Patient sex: F
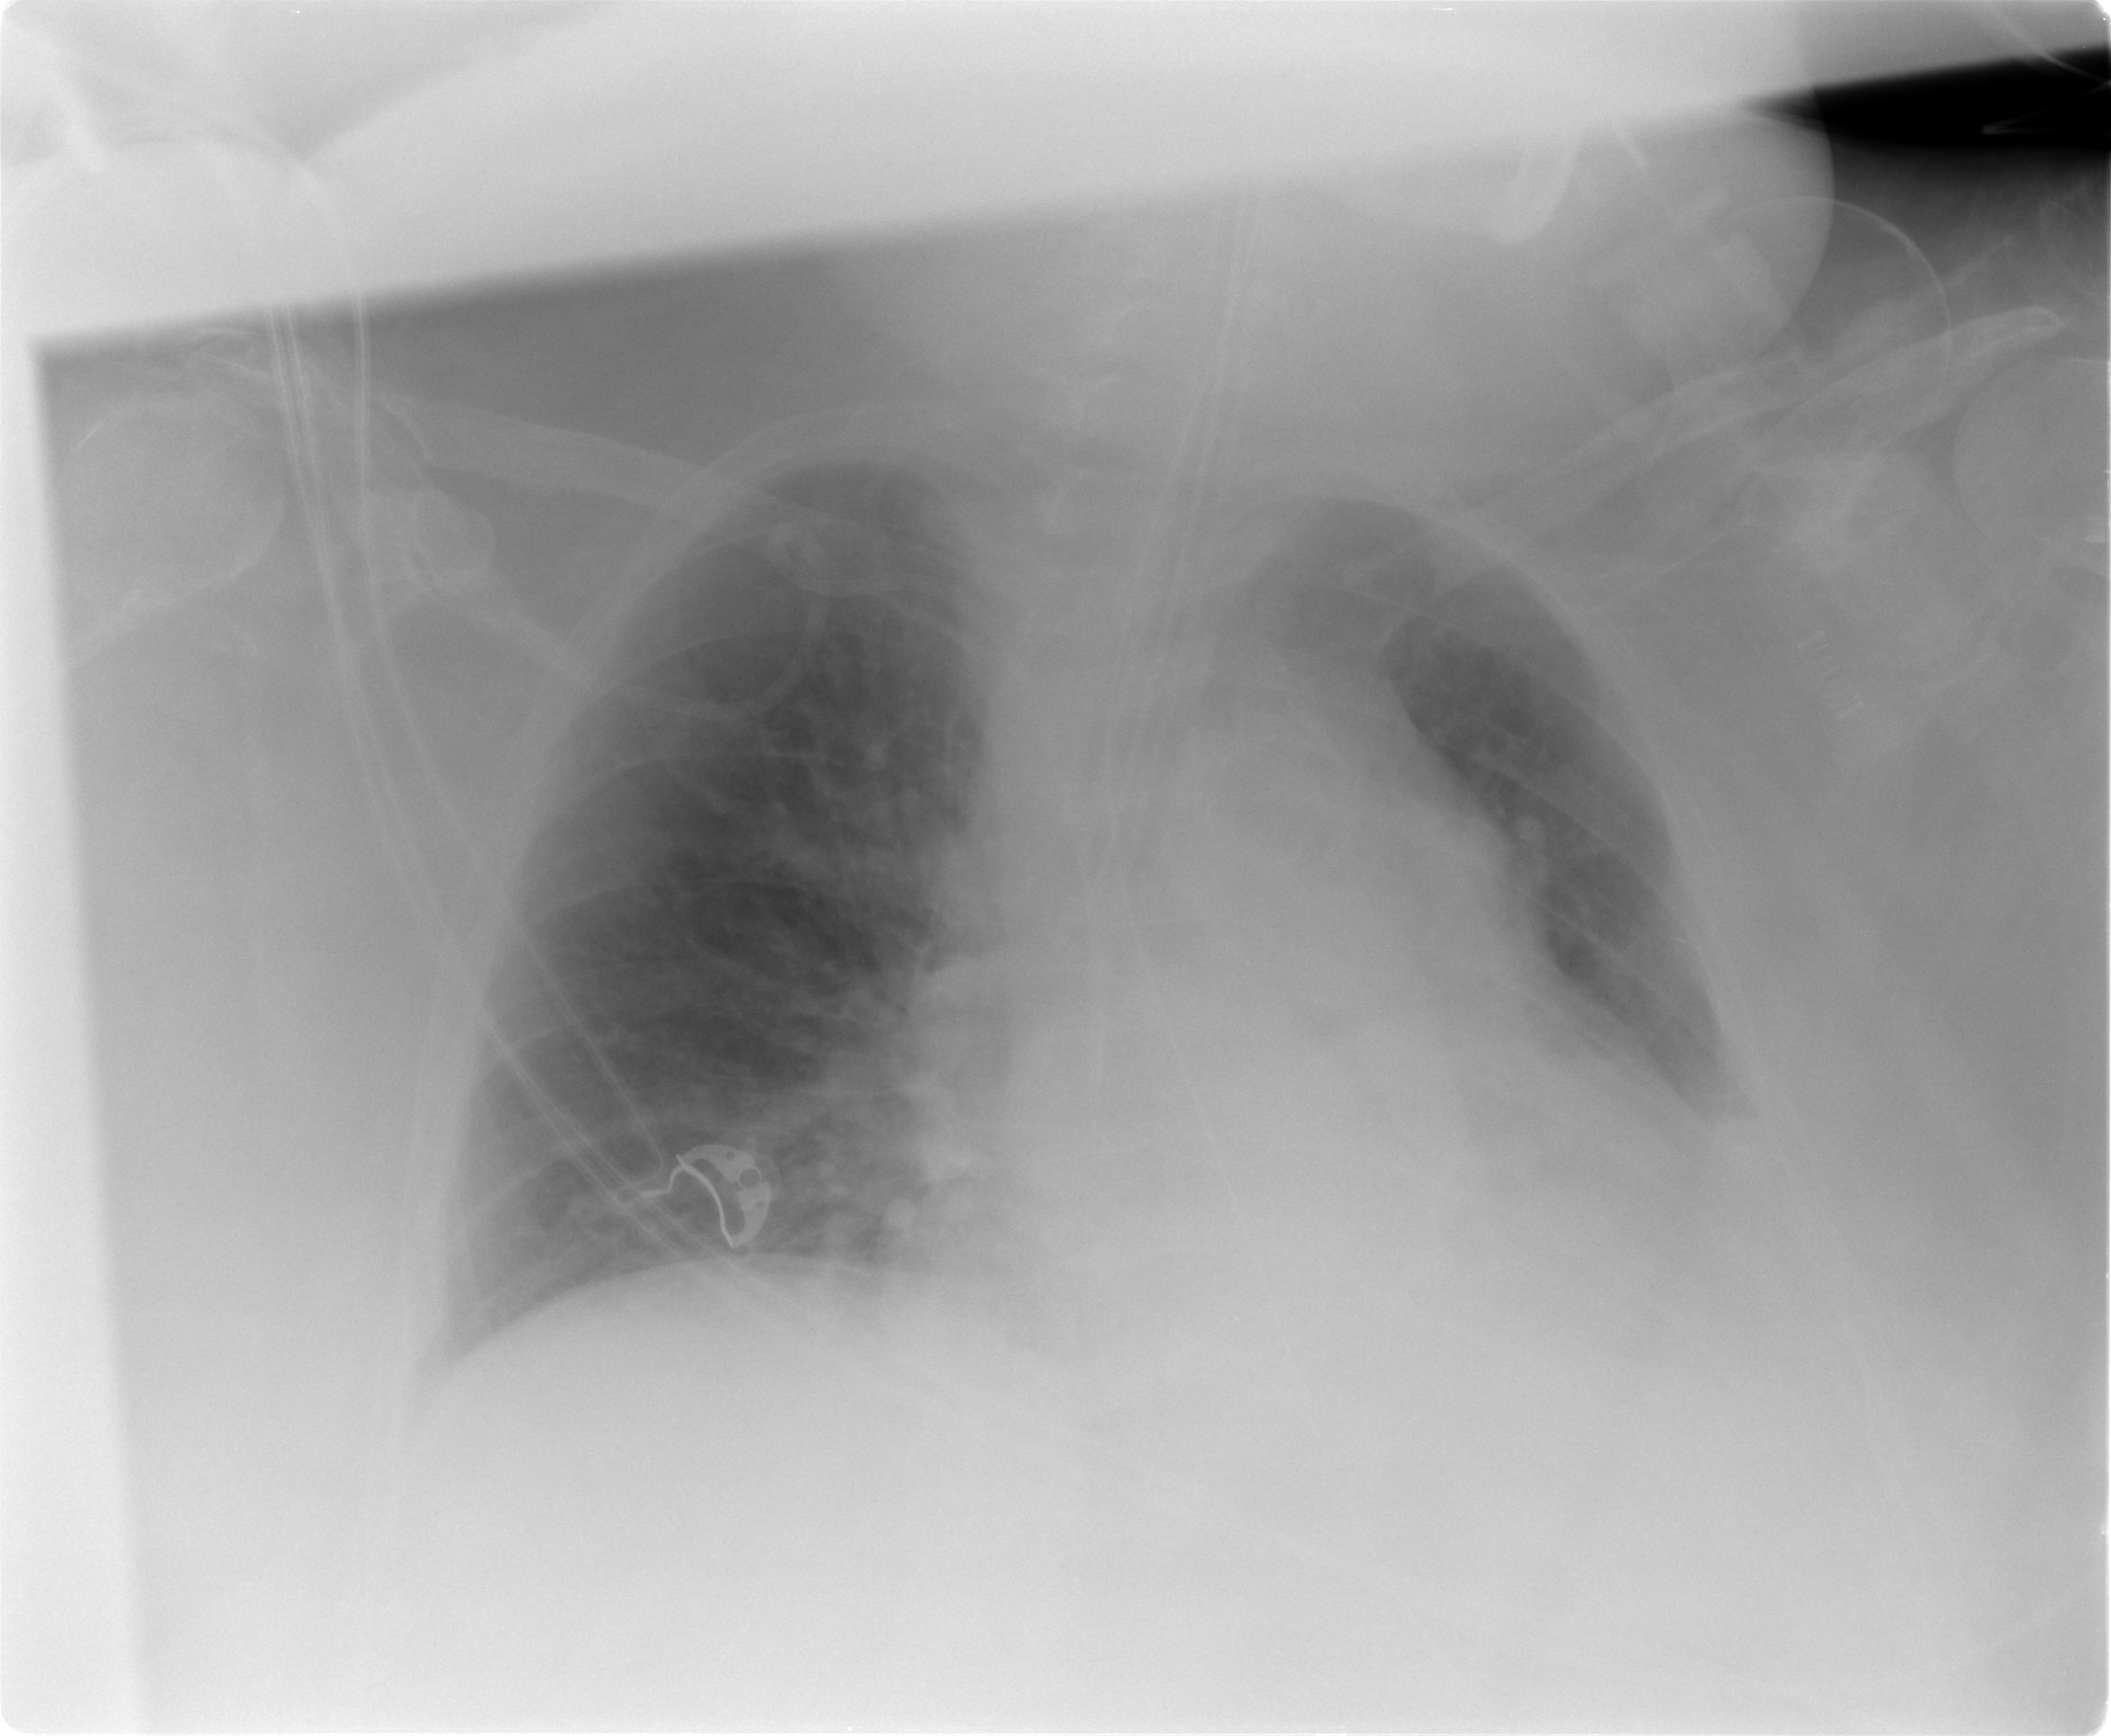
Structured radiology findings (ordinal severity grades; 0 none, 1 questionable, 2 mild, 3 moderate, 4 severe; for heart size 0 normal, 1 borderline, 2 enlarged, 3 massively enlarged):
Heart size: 2
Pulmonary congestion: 0
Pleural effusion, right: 2
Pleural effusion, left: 0
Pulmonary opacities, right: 0
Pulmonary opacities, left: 0
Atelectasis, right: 0
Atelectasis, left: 2